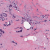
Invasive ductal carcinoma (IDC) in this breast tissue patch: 1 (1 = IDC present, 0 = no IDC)